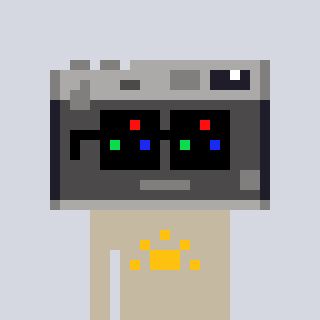
a pixel art character with square black sunglasses, a camera-shaped head and a bege-colored body on a cool background